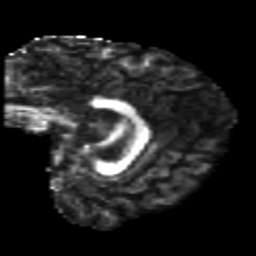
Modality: FA
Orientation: sagittal
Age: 21
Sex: female
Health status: healthy
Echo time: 0.074 s